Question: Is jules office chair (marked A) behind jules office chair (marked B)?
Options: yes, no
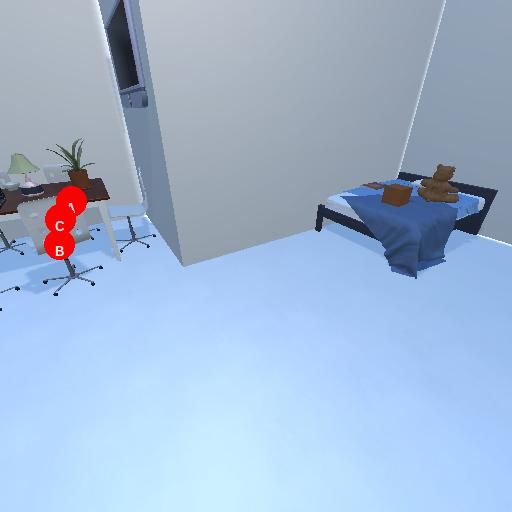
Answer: yes